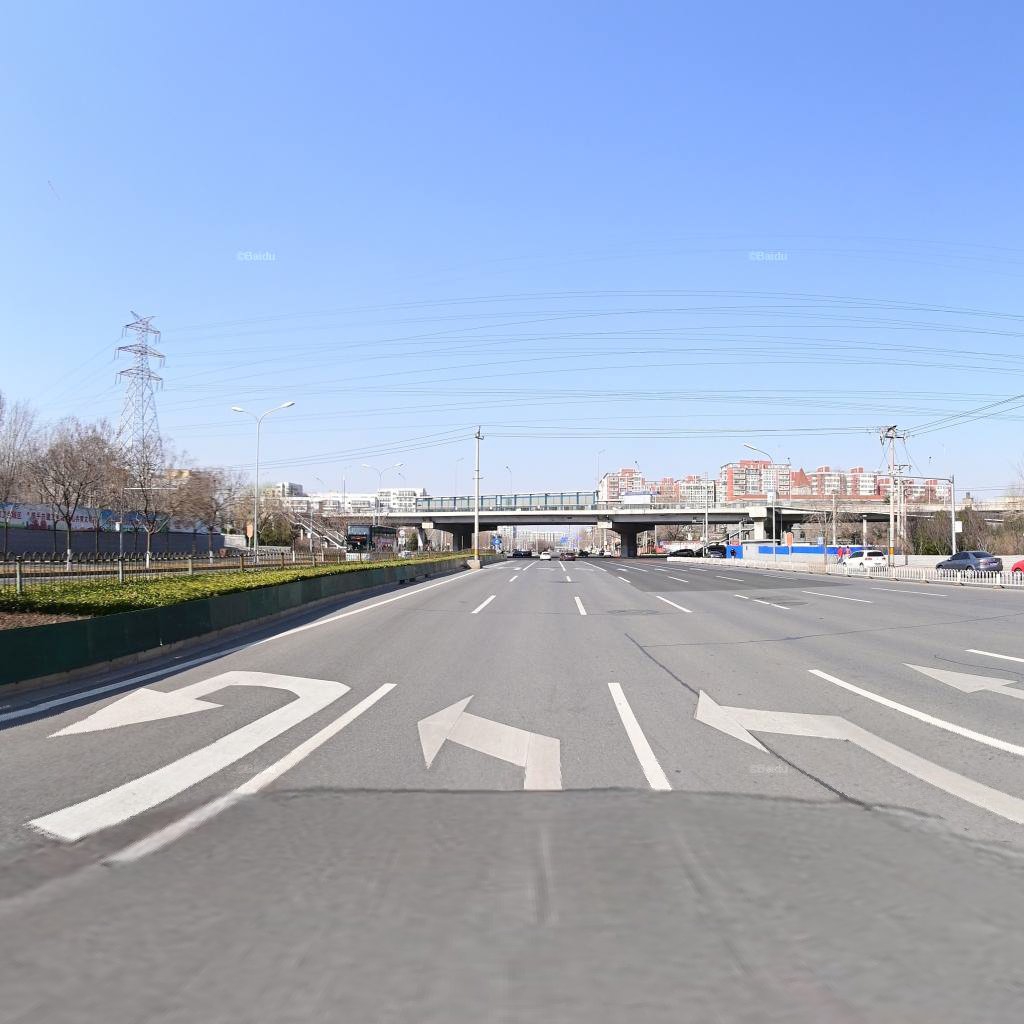
Region: Haidian
Road damage annotations: longitudinal patch, transverse patch, longitudinal patch, transverse patch, manhole cover